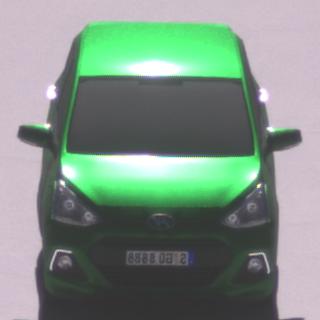
Make: Hyundai
Model: i10
Detailed model: Gen. 2
Model produced from: 2013
Model produced until: 2019
Doors: 5
Color: green
Road condition: wet road
Daytime: morning or afternoon
Contrast: high contrast